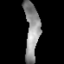
Tissue: lung
Cell type: T cells
Senescence score: 0.2306
Nuclear area (px): 796
Mean DAPI intensity: 146.466